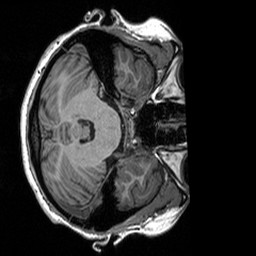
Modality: T1w
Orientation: axial
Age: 30
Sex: female
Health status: healthy
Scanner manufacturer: siemens
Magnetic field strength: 3 T
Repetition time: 2.3 s
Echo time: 0.00298 s